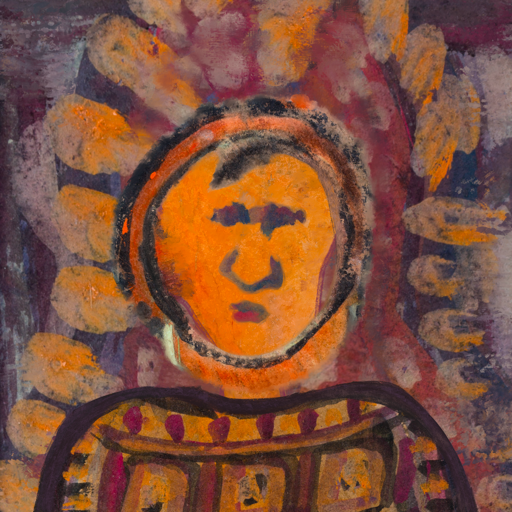
Background: Doll, Head And Neck Front: Hypocrite, Face Front: In_The_Sun, Bust: Doll, Hair Front: Childish, Head Accessory: Blank, Second Necklace: Blank, Necklace: Blank, Baby: Blank